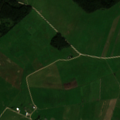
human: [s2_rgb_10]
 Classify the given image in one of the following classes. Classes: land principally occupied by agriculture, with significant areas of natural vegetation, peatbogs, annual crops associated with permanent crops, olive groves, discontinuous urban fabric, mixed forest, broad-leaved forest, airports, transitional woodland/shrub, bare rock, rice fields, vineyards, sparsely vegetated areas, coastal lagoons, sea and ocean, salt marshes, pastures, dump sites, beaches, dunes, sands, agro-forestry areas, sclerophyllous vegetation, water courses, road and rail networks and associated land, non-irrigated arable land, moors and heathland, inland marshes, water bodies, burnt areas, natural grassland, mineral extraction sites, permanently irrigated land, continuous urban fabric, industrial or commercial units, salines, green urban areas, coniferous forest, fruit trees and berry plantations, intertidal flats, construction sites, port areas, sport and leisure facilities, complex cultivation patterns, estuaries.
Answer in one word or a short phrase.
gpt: non-irrigated arable land, pastures, complex cultivation patterns, mixed forest